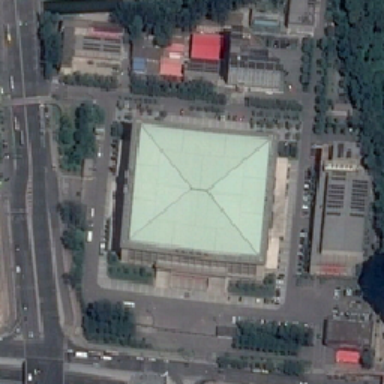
A light blue square central building surrounded by green trees and several buildings .